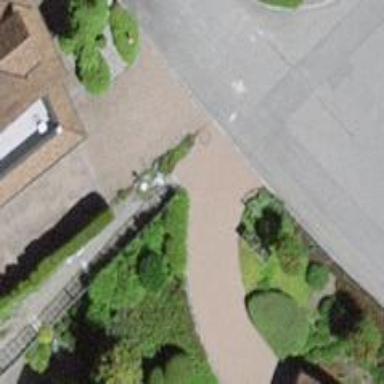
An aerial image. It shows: Set of steps on the road.